Field crop: maize
Growth stage: 2
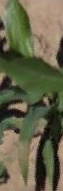
Species: maize